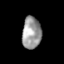
Tissue: skin
Cell type: Others
Senescence score: 0.7798
Nuclear area (px): 596
Mean DAPI intensity: 155.267